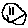
Label: smiley face